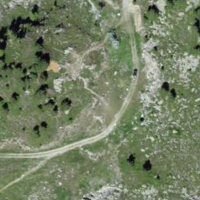
EUNIS habitat code: 31
Species observed at this site:
Oenanthe oenanthe
Vaccinium uliginosum